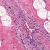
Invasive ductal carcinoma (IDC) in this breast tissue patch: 0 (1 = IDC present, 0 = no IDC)